Question: I'm having an issue with a nested table containing an image and caption, where the inline text next to it is being overlapped by some whitespace in Outlook 2013.
Screen here:
Here's my code:
'''
<td class="post" align="left" style="padding-right:18px;">
<!--<a name="2013310049996"></a>-->
<font style="font-family:Georgia,serif;color:#585555;font-size:22px;font-weight:bold;line-height:25px;display:block;float:left;padding-bottom:12px;"><a href="http://www.modernhealthcare.com/article/20131004/BLOG/310049996?AllowView=VW8xUmo5Q21TcWJOb1gzb0tNN3RLZ0h0MWg5SVgra3NZRzROR3l0WWRMWGFWUDBGRWxyd01qUzMyWmFyNTNnWUpiV24=&utm_source=link-20131004-BLOG-310049996&utm_medium=email&utm_campaign=dose" target="_blank" style="font-family:Georgia,serif;color:#585555;font-size:22px;text-decoration:none;font-weight:bold;line-height:25px;"><span style="font-family:Georgia,serif;color:#585555;font-size:22px;text-decoration:none;font-weight:bold;line-height:25px;">MemorialCare, UC Irvine announce plan to open primary-care centers&#8212;with interoperability</span></a></font>
<table width="100%" bgcolor="#ffffff" callpadding="0" cellspacing="0" border="0" valign="top" align="center" style="border-spacing:0;border-collapse:collapse;margin:0;padding:0;background-color:#ffffff;"><tr><td width="100%" height="4"></td></tr></table>
<table width="102" bgcolor="#ffffff" cellpadding="0" cellspacing="0" border="0" valign="top" align="left" style="border-spacing:0;border-collapse:collapse;margin:0;padding:0;background-color:#ffffff;text-align:left;margin-right:12px;">
<tr>
<td valign="top">
<img src="http://www.modernhealthcare.com/apps/pbcsi.dll/storyimage/CH/20131004/BLOG/310049996/AR/0/AR-310049996.jpg?cci_ts=20131004141411&MaxW=90&MaxH=125&border=0" border="0" alt="" style="line-height:50%;margin:0;padding:0;margin-bottom:6px;" />
</td>
<tr>
</table>
<font style="font-family:Arial,Helvetica,sans-serif;color:#7b7a77;font-size:14px;line-height:17px;">
<!-- SUMMARY -->
There has been a lot of complaining lately about the lack of interoperability in healthcare information technology and how the inability of computers to communicate with each other impedes organizing population health-improvement systems. But two Southern California organizations that just announced a deal to open a string of primary-care health centers said interoperability concerns will not stand in the way.
<!-- FULL STORY LINK-->
<br/><a style="font-family:Arial,Helvetica,sans-serif;color:#1f5591;font-size:14px;text-decoration:none;font-weight:bold;line-height:17px;" target="_blank" href="http://www.modernhealthcare.com/article/20131004/BLOG/310049996?AllowView=VW8xUmo5Q21TcWJOb1gzb0tNN3RLZ0h0MWg5SVgra3NZRzROR3l0WWRMWGFWUDBGRWxyd01qUzMyWmFyNTNnWUpiV24=&utm_source=link-20131004-BLOG-310049996&utm_medium=email&utm_campaign=dose&utm_source=link-20131004-BLOG-310049996&utm_medium=email&utm_campaign=dose"><span style="font-family:Arial,Helvetica,sans-serif;color:#1f5591;font-size:14px;text-decoration:none;font-weight:bold;line-height:17px;">FULL STORY <span style="color:#56c7a3;font-size:16px;font-weight:bold;">&raquo;</span></span></a>
<!-- BYLINE -->
<br/><span style="font-family:Georgia,serif;color:#858585;font-size:14px;text-decoration:none;font-weight:bold;font-style:italic;line-height:17px;"><a style='font-family:Georgia,serif;color:#858585;font-size:14px;text-decoration:none;font-weight:bold;font-style:italic;line-height:17px;' href="mailto:arobeznieks@modernhealthcare.com">Andis Robeznieks</a><span style="font-family:Arial,Helvetica,sans-serif;font-style:normal;color:#56c7a3;font-size:16px;font-weight:bold;">&nbsp;&raquo;</span></span>
</font>
'''
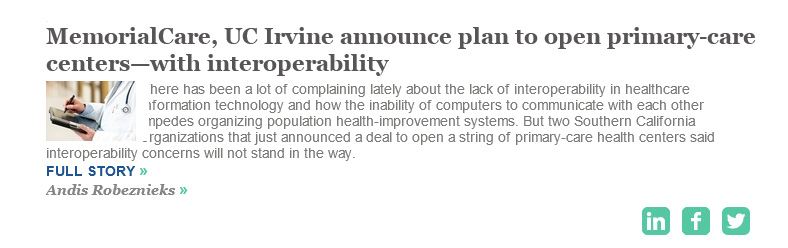
Answer: 1. Remove all margins. Outlook dosnt support it at all.
2. Try to make a display: inline-block and padding-right: 6px on the